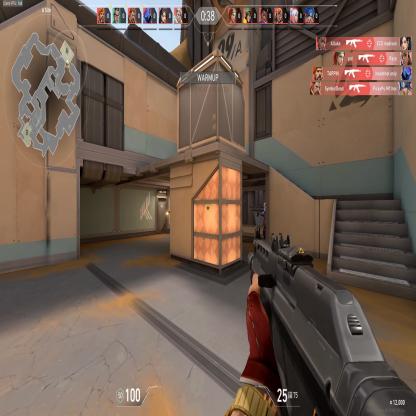
Label: enemy